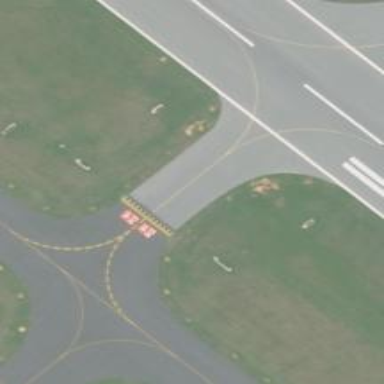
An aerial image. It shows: Image of taxiway at airport.